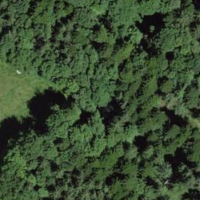
EUNIS habitat code: 41
Species observed at this site:
Allium ursinum